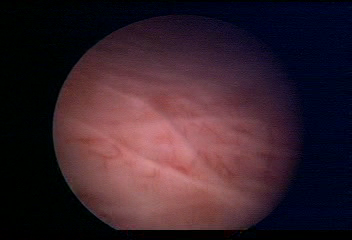
Modality: WLC
Class: Normal mucosa
Bladder cancer association: No